Chest X-ray:
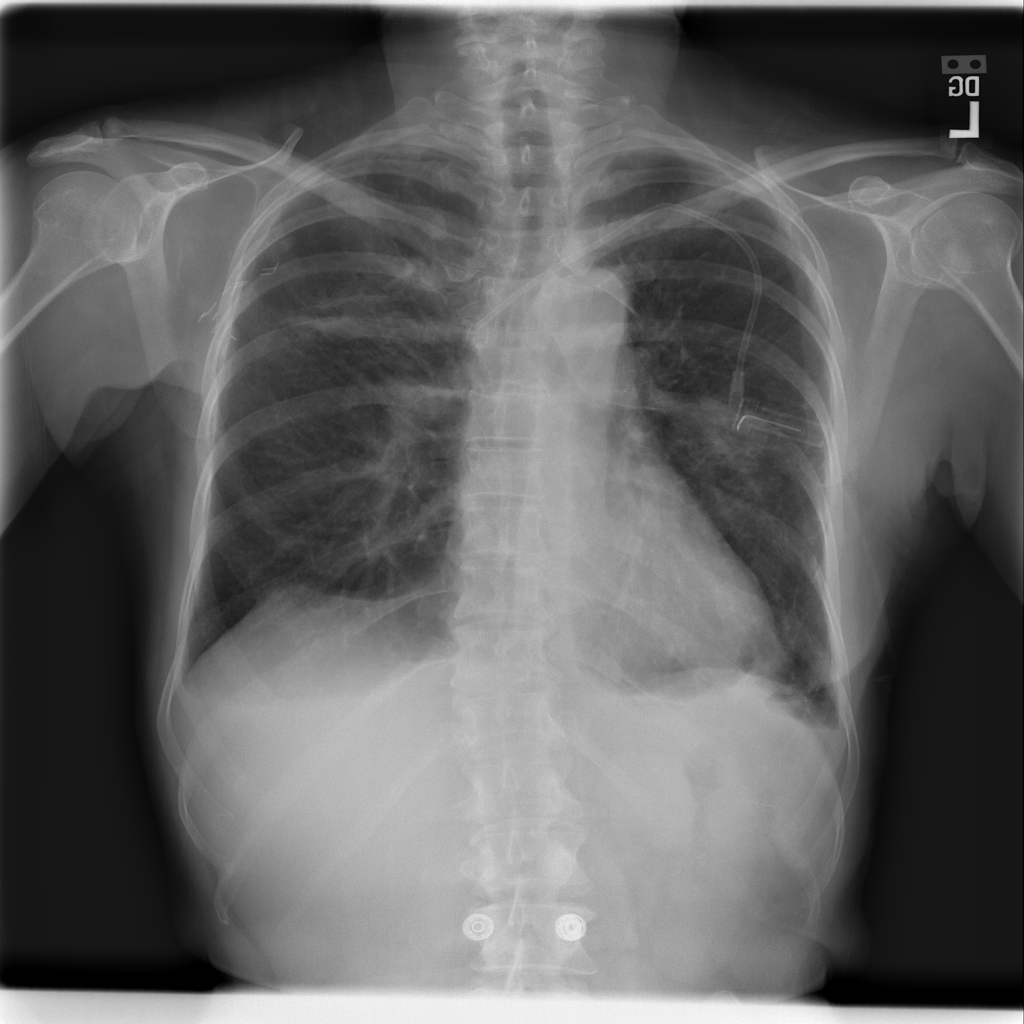
Findings: Consolidation, Effusion
No abnormal finding: no